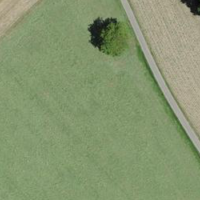
EUNIS habitat code: 52
Species observed at this site:
Fagopyrum esculentum